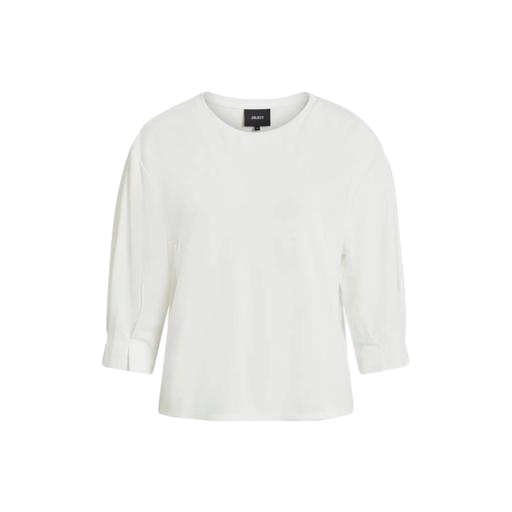
white three-quarter-sleeve top only macy, white pima t-shirt only macy, white three-quarter-sleeve scoop-neck t-shirt only macy, white background